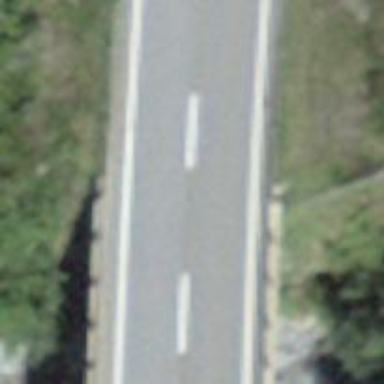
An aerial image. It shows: Primary highway bridge with asphalt surface.